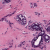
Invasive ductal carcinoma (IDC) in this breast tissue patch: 0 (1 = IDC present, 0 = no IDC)